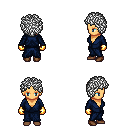
a pixel art fantasy rpg character, female body template, human, tanned skin, blue robe, red pants, white curly afro hairstyle, gold gloves, brown shoes, four views (front, back, left, right), 2x2 character sprite sheet, small pixel art, hard edges, no anti-aliasing